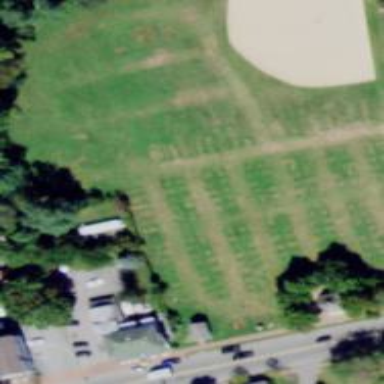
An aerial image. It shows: Baseball pitch for leisure land.